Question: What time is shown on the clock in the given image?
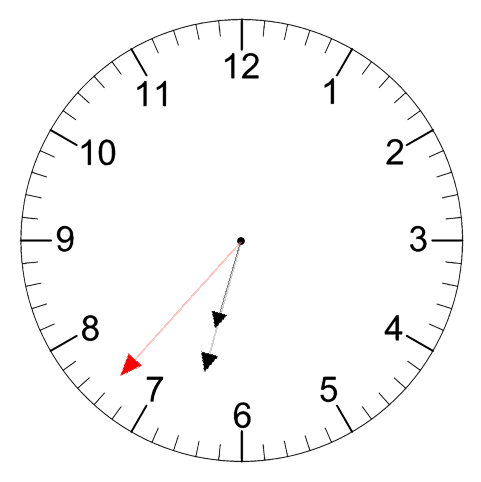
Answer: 06:32:37